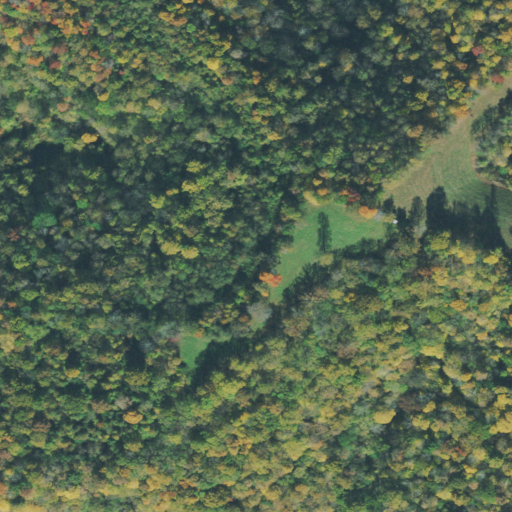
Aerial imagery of mountain in Tennessee named Blue Ash Cut Hill containing deciduous forest, shrub, and pasture